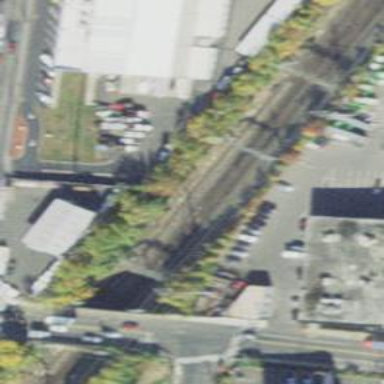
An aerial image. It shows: Railway track with contact lines for electrification.